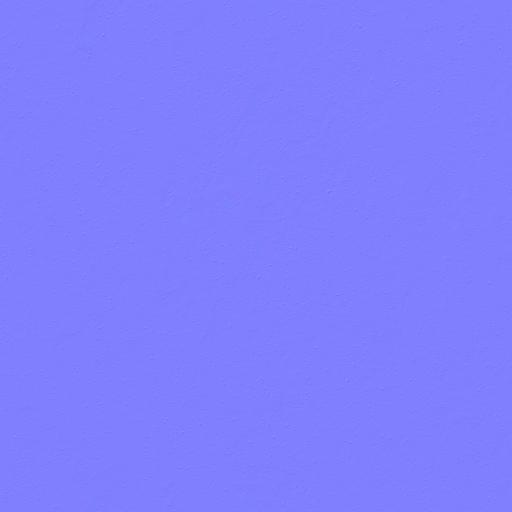
metal nickel rough